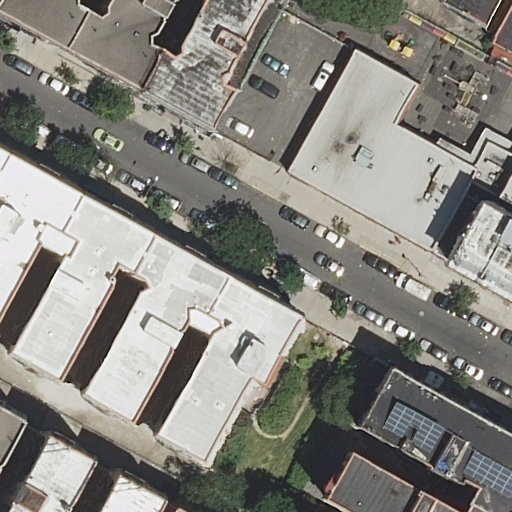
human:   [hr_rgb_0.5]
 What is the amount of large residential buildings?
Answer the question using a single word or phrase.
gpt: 1

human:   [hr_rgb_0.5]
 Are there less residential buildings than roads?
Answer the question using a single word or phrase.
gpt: no

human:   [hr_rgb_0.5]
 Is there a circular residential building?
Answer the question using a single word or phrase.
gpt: no

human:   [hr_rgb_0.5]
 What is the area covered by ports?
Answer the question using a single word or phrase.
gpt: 0m2

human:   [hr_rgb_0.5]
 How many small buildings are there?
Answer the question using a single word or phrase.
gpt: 8

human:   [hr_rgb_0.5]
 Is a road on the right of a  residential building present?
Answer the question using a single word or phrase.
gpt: no

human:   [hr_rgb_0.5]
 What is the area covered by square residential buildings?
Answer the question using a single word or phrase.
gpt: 0m2

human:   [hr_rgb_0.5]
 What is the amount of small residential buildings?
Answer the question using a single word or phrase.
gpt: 8

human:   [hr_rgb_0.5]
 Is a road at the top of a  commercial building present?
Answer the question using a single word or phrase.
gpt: no

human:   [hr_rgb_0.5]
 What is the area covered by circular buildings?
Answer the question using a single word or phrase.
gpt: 0m2

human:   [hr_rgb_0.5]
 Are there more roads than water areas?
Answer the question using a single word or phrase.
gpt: yes

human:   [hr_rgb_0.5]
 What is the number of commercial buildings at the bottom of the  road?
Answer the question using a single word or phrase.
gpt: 0

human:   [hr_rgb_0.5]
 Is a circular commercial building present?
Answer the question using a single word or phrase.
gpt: no

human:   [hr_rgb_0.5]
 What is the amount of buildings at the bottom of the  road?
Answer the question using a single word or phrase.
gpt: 8

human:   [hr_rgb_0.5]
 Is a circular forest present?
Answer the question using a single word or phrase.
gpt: no

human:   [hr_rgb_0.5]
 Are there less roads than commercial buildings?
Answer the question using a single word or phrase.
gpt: no

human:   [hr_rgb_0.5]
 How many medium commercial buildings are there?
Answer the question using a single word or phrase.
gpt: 0

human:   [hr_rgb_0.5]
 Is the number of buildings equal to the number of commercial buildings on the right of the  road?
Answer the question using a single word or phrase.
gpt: no

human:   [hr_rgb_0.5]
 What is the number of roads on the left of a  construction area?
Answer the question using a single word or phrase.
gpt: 0

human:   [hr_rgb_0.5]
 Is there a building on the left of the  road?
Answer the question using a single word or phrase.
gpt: yes

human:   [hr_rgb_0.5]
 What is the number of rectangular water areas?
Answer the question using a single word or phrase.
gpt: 0

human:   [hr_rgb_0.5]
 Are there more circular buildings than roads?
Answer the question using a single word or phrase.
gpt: no

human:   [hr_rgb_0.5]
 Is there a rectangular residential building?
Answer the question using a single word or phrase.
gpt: yes

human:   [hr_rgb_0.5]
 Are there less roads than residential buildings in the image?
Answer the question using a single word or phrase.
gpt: yes

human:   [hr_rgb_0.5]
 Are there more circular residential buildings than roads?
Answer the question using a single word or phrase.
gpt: no

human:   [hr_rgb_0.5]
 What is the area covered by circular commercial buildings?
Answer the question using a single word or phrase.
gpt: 0m2

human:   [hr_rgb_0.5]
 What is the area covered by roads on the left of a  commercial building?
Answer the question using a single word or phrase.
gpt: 0m2

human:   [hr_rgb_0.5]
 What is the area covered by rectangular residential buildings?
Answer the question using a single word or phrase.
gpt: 755m2

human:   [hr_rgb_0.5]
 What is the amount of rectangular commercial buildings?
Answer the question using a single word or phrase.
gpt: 0

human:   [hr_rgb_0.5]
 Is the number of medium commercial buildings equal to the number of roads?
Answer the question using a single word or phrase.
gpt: no

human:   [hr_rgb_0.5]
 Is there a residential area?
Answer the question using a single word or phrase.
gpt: no

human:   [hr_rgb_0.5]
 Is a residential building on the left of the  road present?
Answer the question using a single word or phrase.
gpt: yes

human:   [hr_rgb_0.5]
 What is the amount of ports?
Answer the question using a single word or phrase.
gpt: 0

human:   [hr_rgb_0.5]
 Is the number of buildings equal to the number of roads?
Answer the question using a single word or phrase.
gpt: no

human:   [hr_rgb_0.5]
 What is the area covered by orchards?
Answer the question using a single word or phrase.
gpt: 0m2

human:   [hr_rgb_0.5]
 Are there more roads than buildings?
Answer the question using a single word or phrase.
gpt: no